Interaction volume radius: 5 \u00c5
Interaction volume height: 15 \u00c5
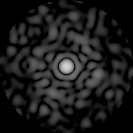
Disorder parameter: 0.8726